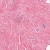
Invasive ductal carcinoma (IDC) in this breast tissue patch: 0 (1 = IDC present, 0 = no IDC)